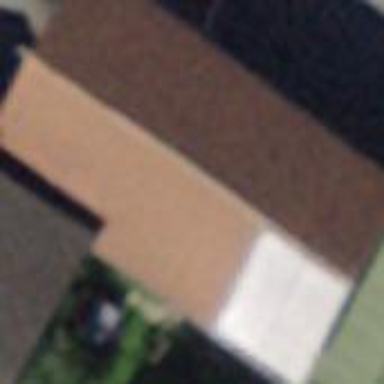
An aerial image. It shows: Garage building.